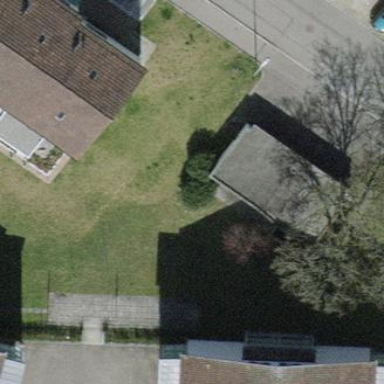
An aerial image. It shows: Group of garages.